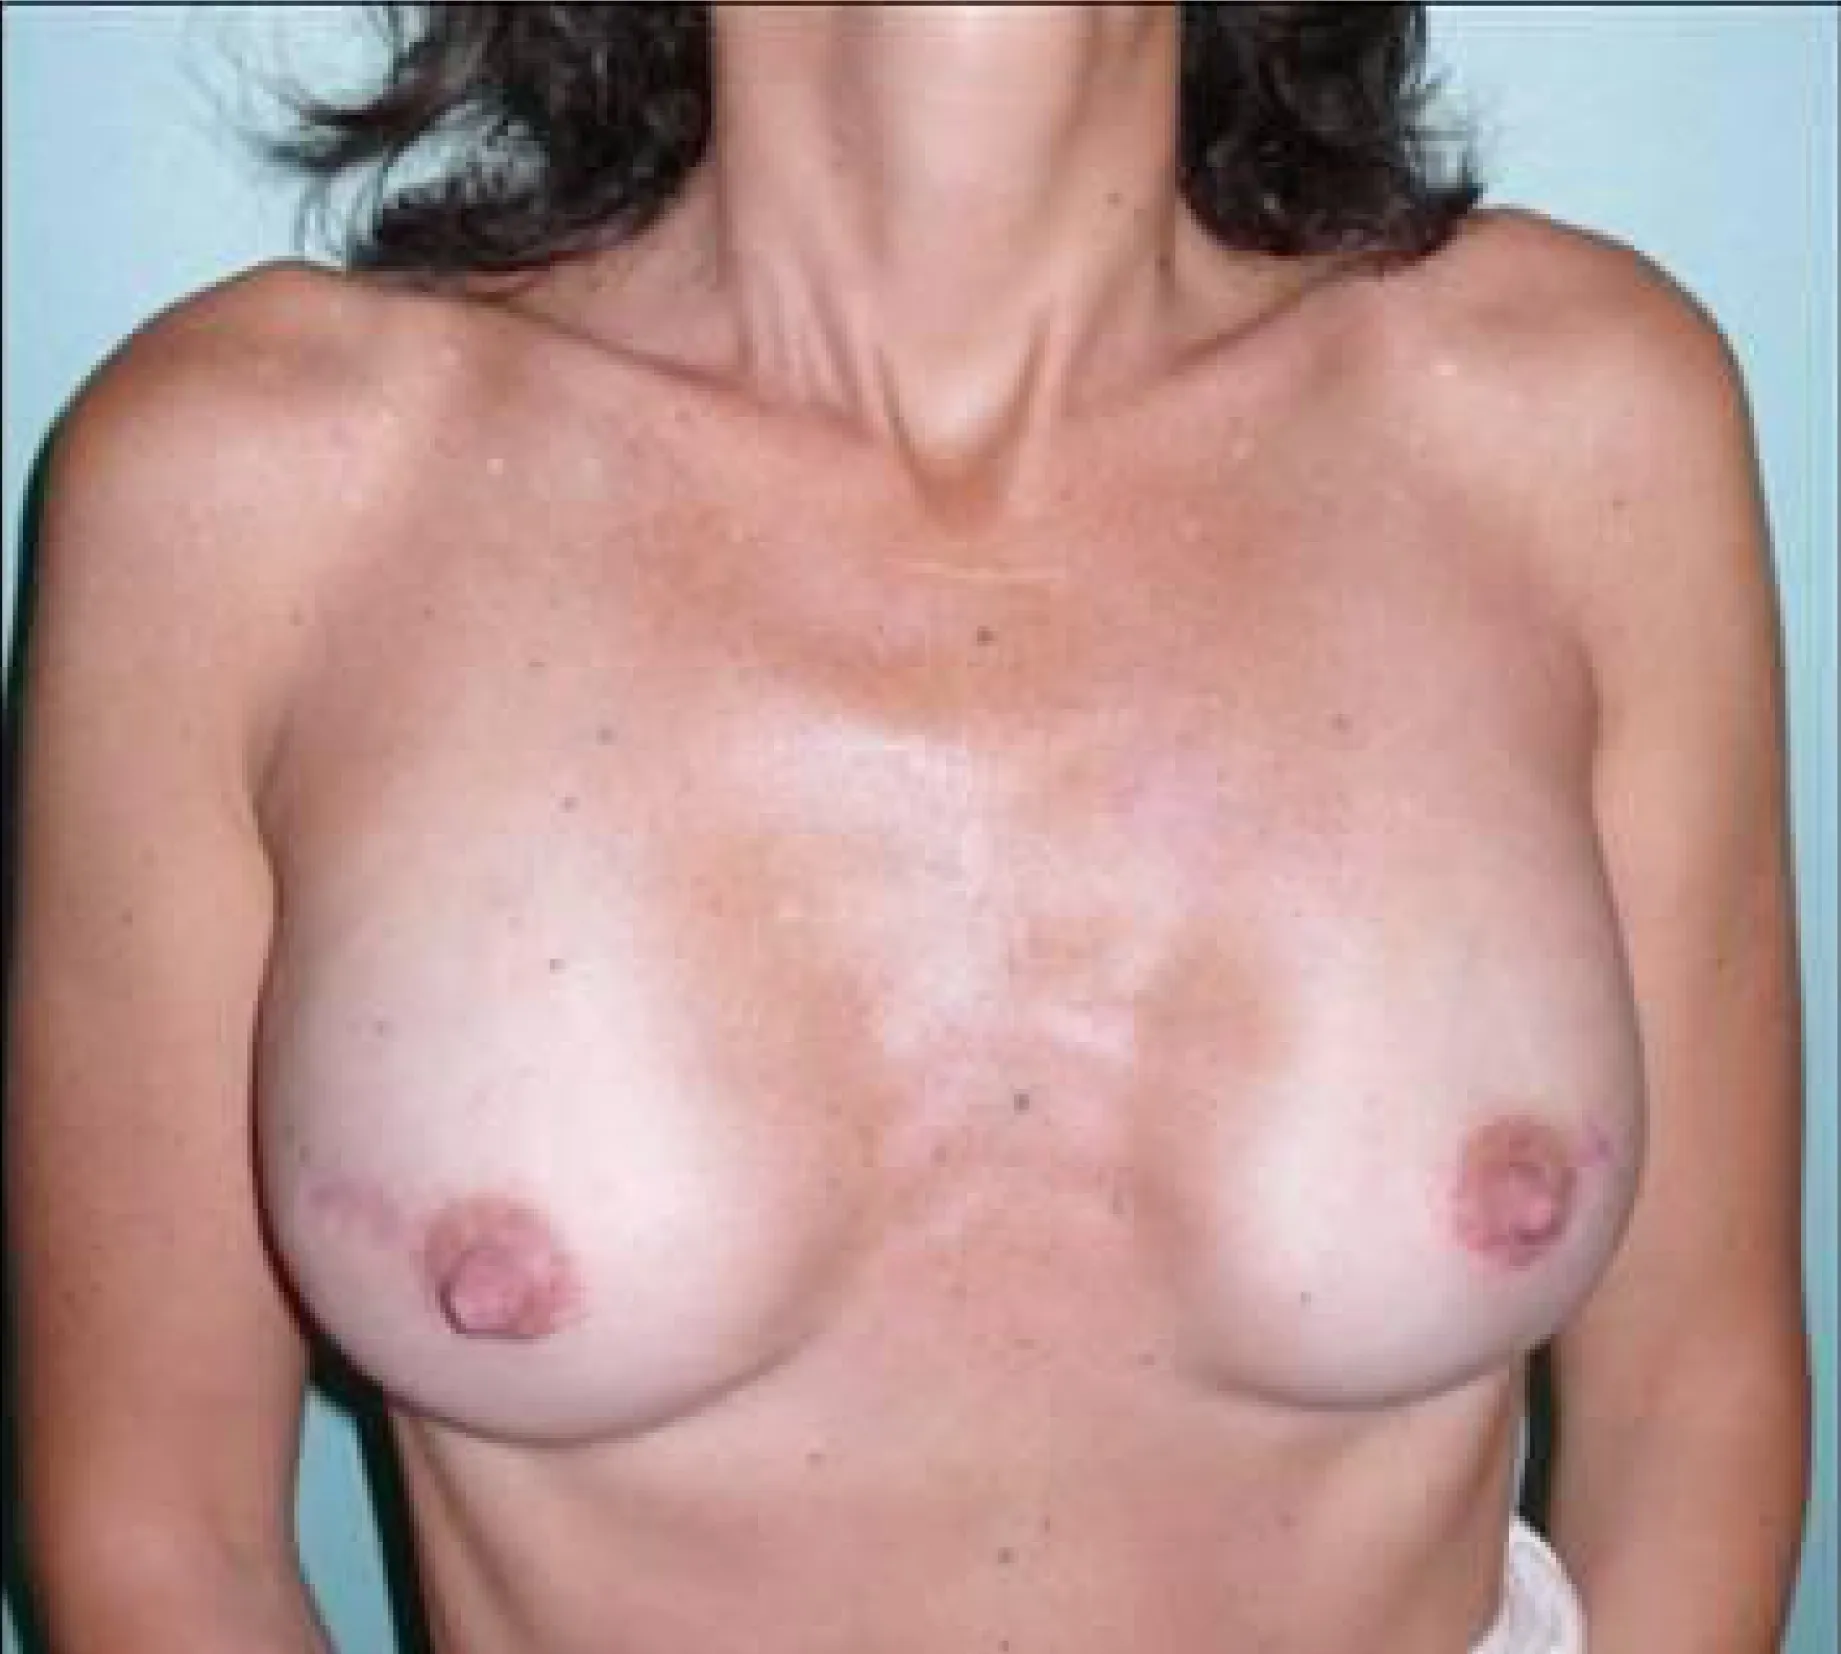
Post-operative view after bilateral NASM and immediate reconstruction with a bilateral 450 cc tissue expander.
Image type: medical_photograph (other_medical_photograph)